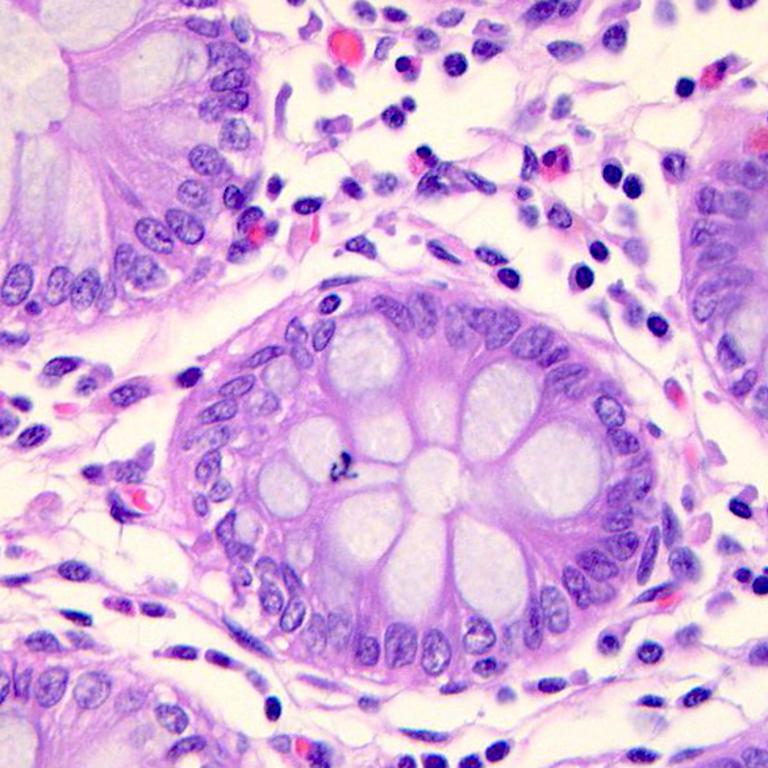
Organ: colon
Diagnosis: benign